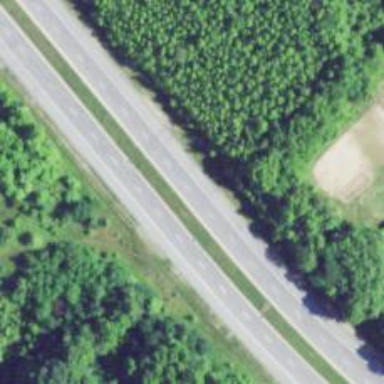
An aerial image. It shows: Expressway with asphalt surface classified as trunk highway.